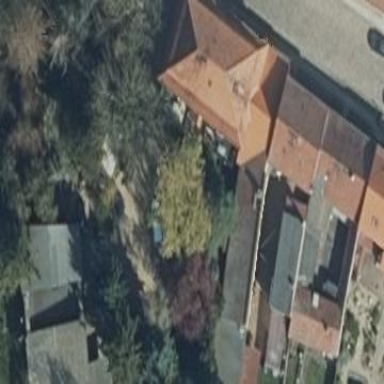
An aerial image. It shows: House with hipped roof made of red roof tiles. The roof orientation is along the building.